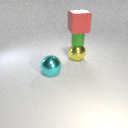
small green rubber cylinder below large red rubber cube